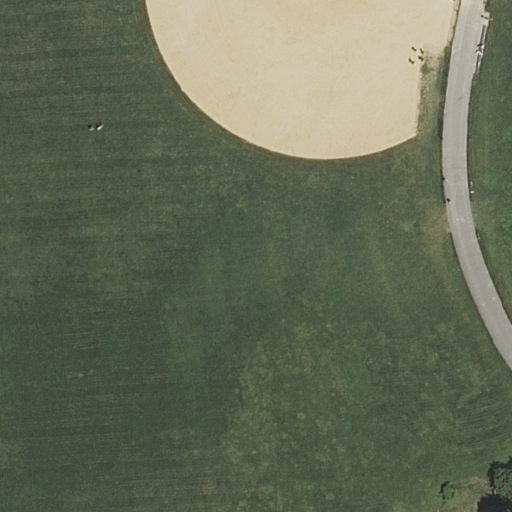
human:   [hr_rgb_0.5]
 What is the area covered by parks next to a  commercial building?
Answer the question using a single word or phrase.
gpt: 0m2

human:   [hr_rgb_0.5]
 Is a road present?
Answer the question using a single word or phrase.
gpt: yes

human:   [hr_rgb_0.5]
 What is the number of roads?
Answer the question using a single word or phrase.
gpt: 1

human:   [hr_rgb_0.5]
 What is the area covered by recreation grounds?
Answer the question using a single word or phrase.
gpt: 3774m2

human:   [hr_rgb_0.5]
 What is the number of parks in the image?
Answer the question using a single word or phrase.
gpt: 1

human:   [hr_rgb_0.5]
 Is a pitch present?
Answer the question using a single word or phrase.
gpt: yes

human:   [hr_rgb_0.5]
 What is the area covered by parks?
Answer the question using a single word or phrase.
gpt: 10633m2

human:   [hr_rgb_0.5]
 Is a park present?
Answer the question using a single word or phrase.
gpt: yes

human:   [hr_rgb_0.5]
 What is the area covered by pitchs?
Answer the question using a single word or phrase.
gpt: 1298m2

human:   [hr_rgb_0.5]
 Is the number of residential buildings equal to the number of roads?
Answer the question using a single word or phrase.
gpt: no

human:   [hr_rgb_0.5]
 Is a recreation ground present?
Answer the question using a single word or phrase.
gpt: yes

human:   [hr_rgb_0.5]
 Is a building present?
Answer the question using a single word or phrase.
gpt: no

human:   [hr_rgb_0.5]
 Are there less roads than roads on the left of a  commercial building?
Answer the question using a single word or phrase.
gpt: no

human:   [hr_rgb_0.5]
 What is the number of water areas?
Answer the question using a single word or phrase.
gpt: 0

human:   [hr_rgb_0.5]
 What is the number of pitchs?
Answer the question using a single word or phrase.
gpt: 1

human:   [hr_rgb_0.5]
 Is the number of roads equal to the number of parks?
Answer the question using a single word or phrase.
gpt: yes

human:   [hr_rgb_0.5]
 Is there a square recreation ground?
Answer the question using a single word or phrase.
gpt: no

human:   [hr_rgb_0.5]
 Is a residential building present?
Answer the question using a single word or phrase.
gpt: no

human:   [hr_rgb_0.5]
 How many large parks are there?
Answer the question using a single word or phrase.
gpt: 1

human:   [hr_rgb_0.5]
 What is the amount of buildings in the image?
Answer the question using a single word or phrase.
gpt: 0

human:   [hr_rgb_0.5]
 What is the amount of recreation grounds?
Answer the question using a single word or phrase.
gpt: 1

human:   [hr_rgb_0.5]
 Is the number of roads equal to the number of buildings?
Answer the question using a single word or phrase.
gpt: no

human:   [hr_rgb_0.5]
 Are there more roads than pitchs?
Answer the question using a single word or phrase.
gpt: no

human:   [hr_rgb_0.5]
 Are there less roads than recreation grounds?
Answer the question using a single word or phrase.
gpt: no

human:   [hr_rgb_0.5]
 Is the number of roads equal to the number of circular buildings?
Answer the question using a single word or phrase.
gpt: no

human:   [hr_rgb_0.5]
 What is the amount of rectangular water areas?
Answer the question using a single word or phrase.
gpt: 0

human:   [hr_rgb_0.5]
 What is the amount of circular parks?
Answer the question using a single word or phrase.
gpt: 0

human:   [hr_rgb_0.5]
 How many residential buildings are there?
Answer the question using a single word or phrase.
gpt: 0

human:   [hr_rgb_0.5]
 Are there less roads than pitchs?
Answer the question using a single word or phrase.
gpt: no

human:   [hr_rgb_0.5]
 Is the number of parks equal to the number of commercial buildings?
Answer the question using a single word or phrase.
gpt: no

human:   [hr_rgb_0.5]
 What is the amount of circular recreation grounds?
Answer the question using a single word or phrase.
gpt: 0

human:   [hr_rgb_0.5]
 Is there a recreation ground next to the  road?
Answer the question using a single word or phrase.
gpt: yes

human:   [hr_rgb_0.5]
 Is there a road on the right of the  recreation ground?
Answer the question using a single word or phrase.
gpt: no

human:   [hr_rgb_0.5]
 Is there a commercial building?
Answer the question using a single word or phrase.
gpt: no

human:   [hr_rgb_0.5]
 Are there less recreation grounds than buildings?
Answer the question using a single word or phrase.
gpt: no

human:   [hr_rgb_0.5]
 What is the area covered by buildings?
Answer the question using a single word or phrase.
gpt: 0m2

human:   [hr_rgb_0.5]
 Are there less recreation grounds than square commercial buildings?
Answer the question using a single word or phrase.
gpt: no

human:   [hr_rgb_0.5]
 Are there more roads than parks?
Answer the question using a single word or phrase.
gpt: no

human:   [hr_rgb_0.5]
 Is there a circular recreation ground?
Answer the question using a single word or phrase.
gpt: no

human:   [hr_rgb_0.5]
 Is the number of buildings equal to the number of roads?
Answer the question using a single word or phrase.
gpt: no

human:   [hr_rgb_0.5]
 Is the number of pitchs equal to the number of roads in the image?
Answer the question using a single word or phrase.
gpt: yes

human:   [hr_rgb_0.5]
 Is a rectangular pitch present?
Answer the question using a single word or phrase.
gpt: no

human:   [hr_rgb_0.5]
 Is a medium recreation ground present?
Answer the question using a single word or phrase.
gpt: no

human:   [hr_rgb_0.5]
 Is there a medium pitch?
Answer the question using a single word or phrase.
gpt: no

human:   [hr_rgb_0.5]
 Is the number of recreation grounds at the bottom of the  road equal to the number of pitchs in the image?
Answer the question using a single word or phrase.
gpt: no

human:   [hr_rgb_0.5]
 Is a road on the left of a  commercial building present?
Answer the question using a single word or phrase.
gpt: no

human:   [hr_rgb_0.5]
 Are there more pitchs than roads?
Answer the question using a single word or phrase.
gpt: no

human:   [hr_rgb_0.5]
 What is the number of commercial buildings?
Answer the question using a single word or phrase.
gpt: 0

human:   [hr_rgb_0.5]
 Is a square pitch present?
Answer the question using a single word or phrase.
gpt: no

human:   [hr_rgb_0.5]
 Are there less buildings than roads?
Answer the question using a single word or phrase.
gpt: yes

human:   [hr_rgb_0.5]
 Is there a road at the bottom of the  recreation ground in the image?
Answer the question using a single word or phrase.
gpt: yes

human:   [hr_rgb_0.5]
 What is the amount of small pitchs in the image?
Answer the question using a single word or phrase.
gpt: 0

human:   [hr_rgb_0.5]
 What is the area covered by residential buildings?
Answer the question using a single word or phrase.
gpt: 0m2

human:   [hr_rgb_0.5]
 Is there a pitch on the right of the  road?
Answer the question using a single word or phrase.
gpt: no

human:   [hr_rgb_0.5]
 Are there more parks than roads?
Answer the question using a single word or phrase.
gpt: no

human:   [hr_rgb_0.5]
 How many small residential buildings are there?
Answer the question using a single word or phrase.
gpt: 0

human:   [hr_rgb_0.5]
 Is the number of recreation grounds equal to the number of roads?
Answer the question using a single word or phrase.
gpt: yes

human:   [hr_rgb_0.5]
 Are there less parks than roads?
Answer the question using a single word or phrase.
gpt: no

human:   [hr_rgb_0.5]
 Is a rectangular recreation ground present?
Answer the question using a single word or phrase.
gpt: no

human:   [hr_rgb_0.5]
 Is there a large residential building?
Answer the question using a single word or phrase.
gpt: no

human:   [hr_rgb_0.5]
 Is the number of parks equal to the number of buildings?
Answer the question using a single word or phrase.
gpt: no

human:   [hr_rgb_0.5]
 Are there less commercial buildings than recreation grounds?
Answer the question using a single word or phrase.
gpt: yes

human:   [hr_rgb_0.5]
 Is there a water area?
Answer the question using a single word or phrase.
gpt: no

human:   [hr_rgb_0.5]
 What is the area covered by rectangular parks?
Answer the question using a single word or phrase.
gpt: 10633m2